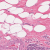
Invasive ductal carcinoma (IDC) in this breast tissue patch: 0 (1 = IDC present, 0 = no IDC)